A scalogram (wavelet time-scale view) of one vibration snapshot from a rotating machine is shown. What is the most likely rotor condition (normal, misalignment, unbalance, looseness)?
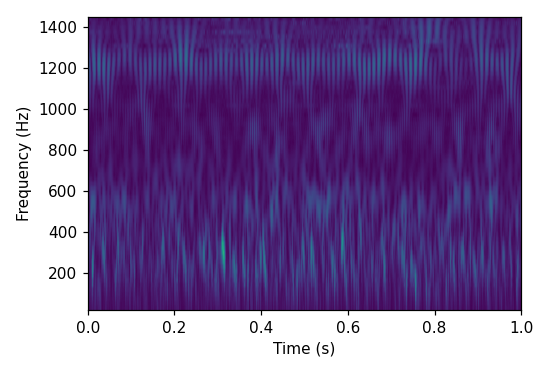
Answer: normal